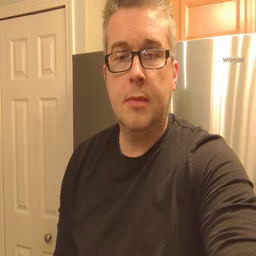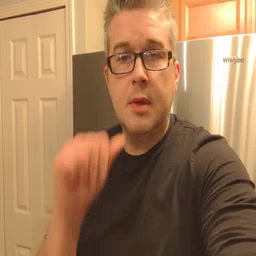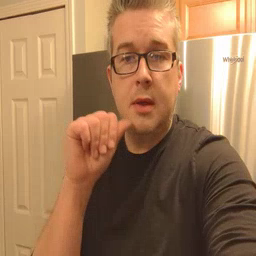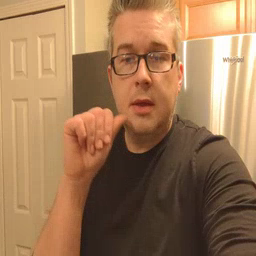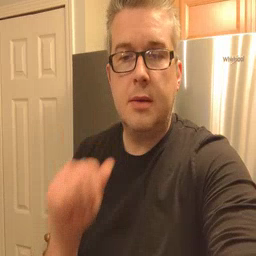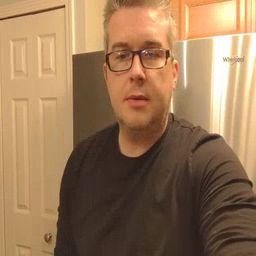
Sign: aunt